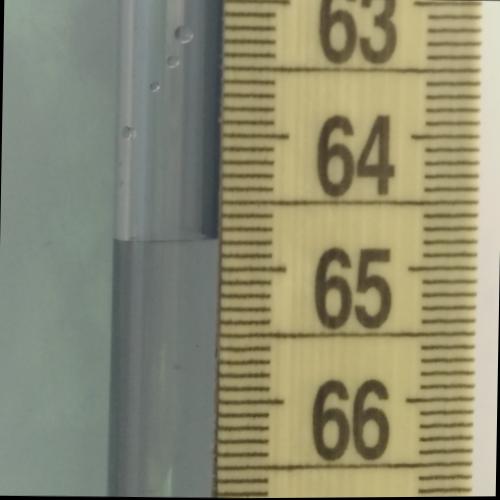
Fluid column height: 64.8 cm